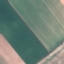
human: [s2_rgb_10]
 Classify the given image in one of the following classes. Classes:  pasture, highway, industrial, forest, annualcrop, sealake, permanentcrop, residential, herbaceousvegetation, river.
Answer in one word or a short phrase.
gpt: AnnualCrop